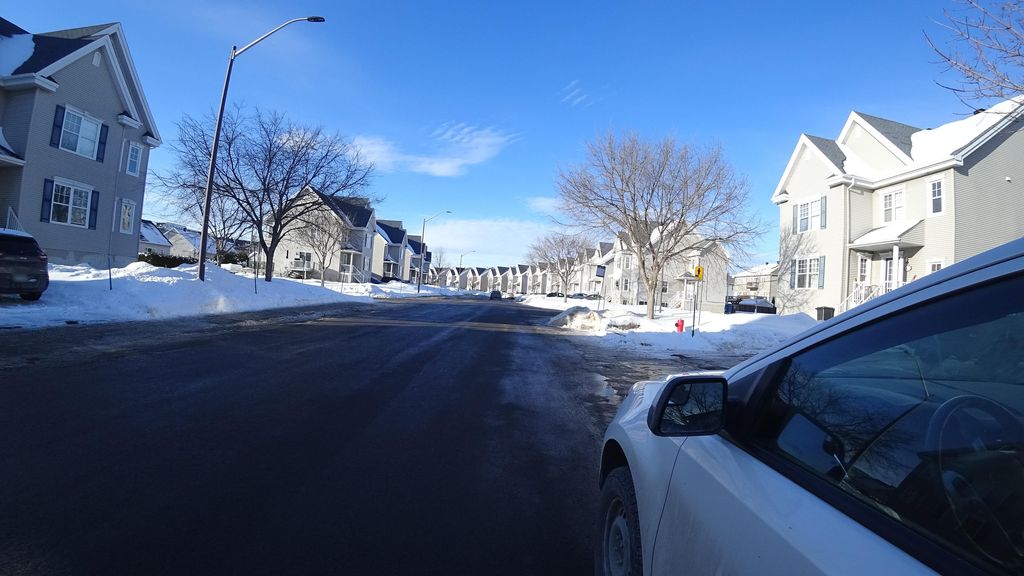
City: quebec_city